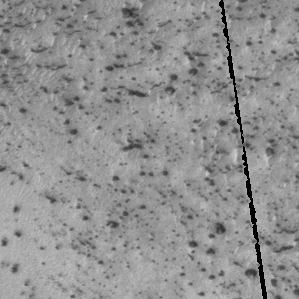
Label: frost